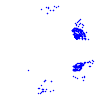
Particle: pion